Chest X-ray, PA view. Patient: 61 years old, sex M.
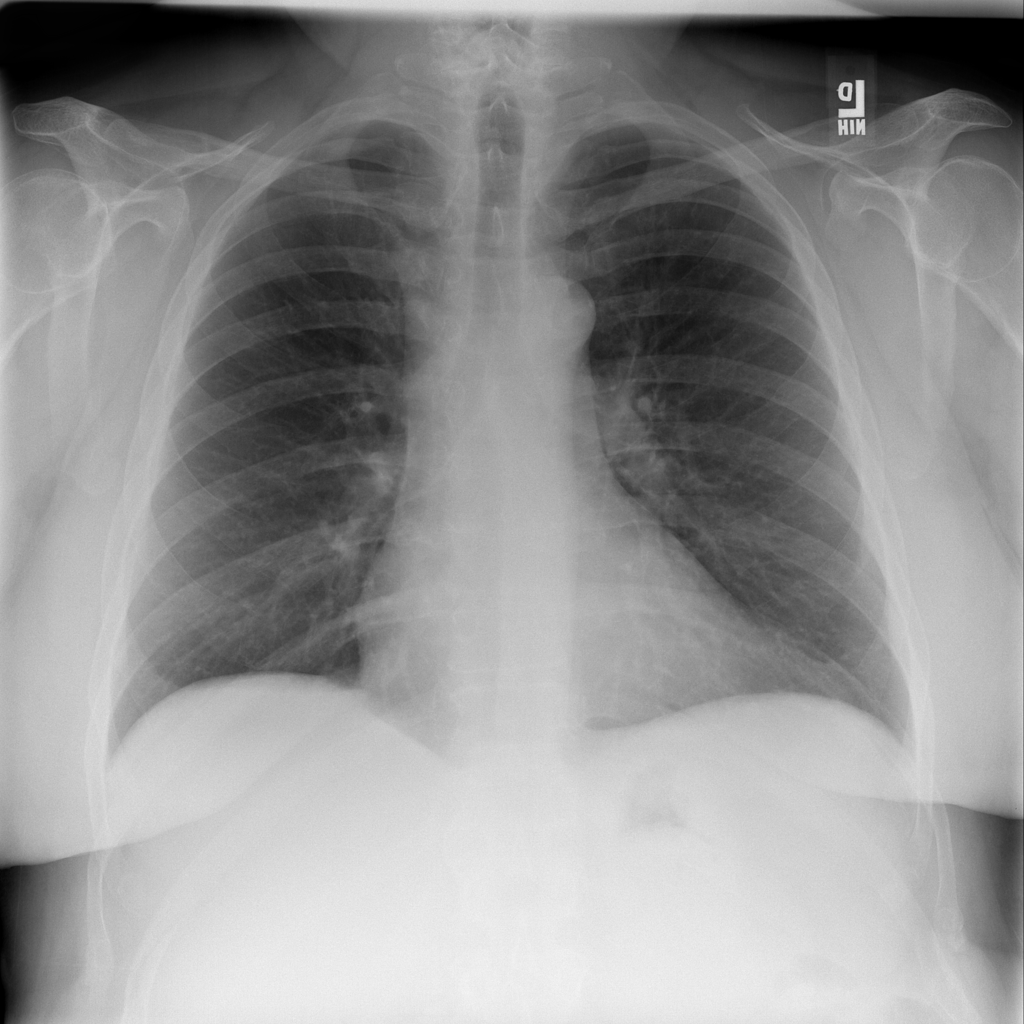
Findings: No Finding